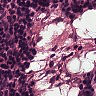
Metastatic tissue present: no